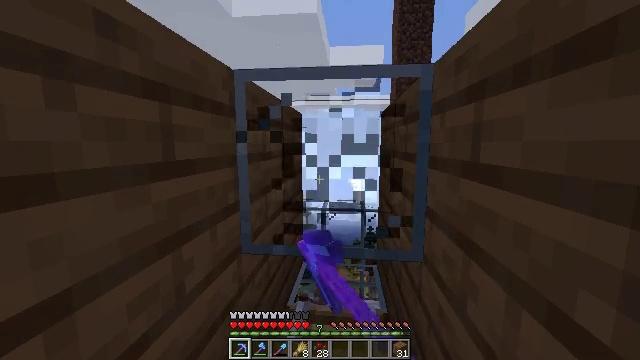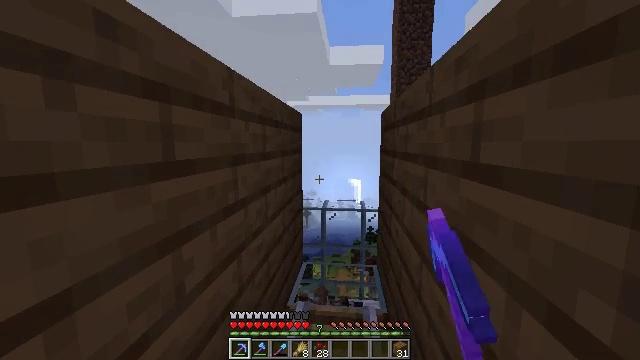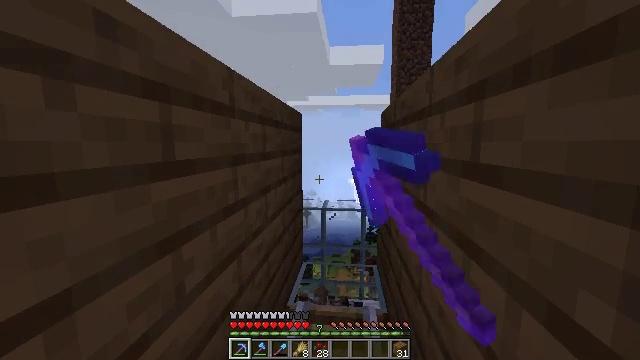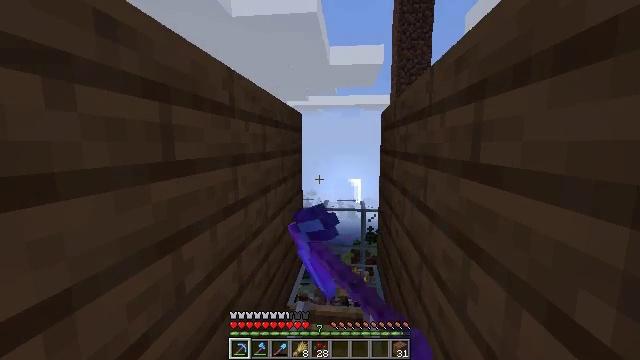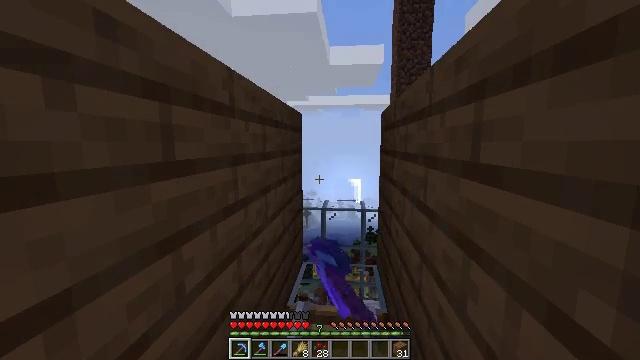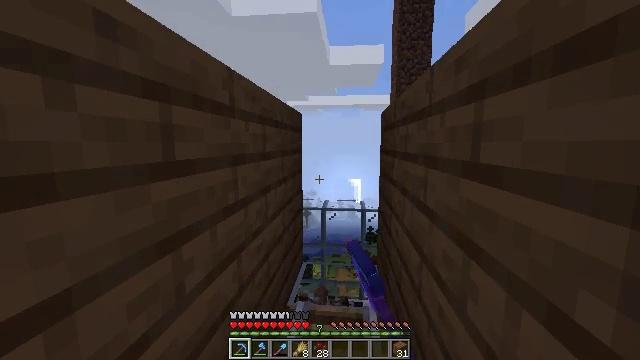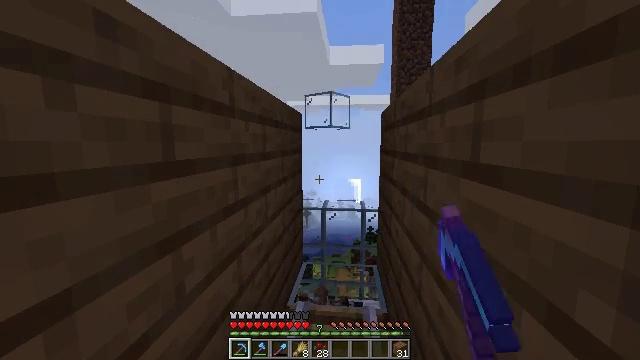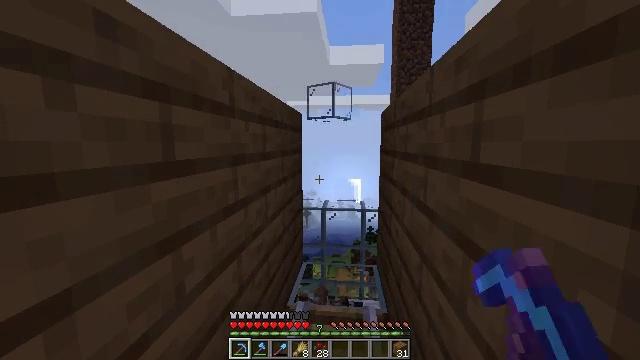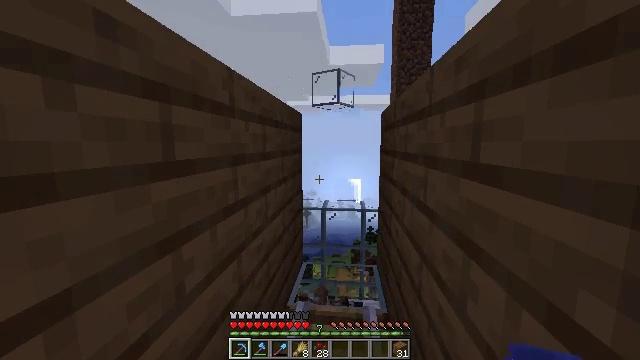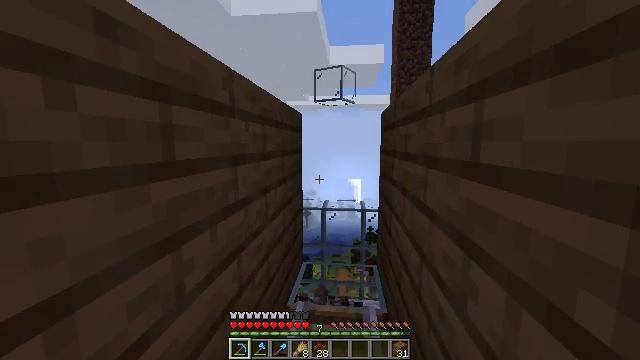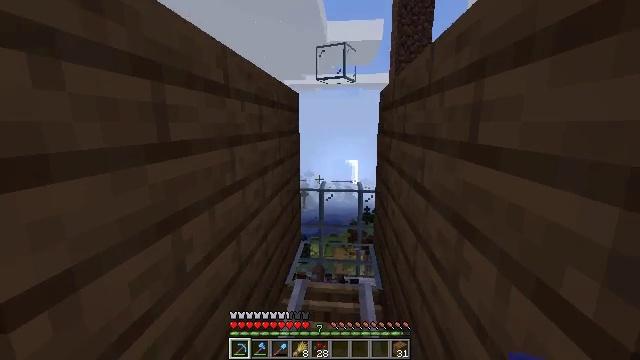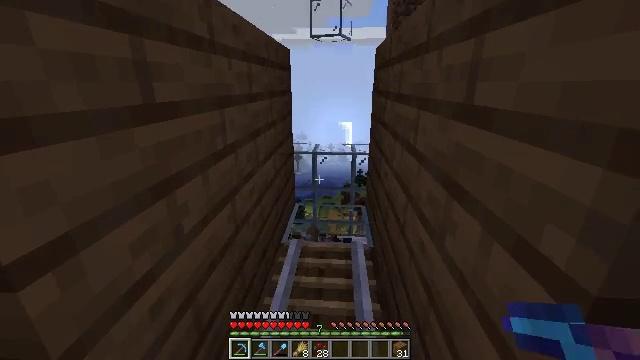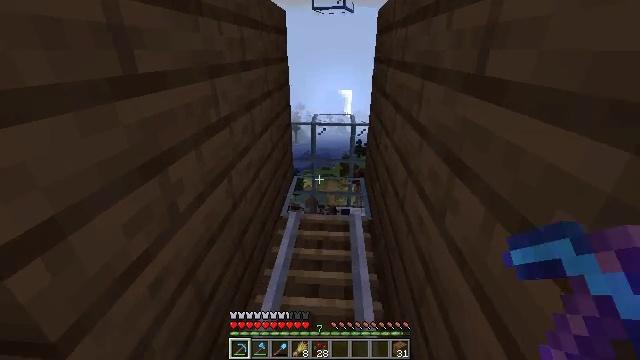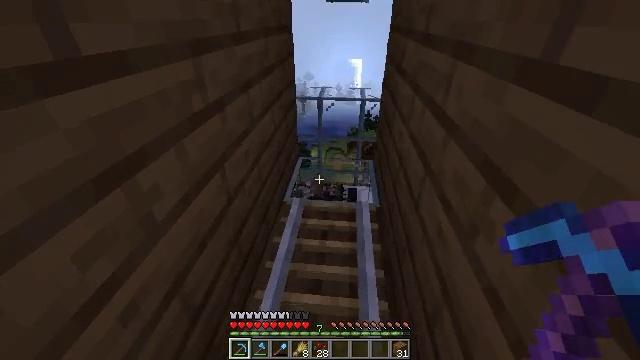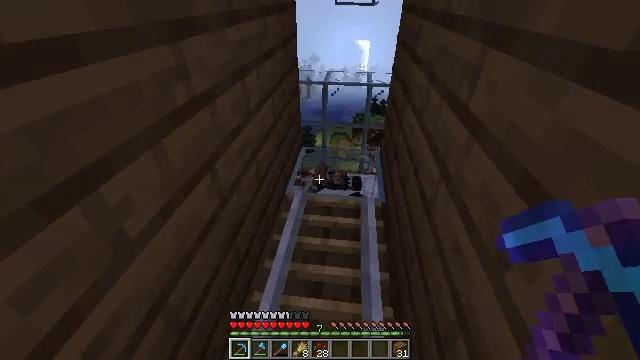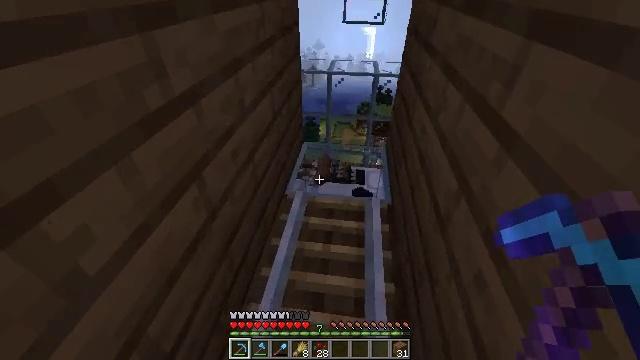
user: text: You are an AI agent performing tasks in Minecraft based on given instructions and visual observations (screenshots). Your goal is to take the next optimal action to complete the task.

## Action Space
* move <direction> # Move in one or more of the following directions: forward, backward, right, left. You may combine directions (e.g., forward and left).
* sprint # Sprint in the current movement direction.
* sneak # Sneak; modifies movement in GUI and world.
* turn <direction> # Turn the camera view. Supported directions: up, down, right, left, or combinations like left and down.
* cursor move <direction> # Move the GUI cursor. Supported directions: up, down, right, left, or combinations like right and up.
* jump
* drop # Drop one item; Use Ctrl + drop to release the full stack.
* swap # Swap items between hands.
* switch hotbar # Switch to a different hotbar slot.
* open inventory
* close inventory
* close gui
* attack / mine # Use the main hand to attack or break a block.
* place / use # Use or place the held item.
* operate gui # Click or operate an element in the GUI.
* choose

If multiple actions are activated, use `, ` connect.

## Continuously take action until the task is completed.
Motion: motion action
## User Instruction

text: Destroy the glass.
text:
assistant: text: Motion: attack / mine
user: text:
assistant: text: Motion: attack / mine
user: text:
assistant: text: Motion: attack / mine
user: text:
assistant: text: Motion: attack / mine
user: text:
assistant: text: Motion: attack / mine
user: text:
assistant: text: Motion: attack / mine
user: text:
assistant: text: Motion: attack / mine
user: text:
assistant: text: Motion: no_op
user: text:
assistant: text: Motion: no_op
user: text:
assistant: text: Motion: turn down
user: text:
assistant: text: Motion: turn right and down
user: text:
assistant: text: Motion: move forward, turn down
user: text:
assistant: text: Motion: move forward, turn left and down
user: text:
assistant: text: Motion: move forward, turn left and down
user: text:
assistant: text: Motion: move forward, turn down
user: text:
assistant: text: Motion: move forward
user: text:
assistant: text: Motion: move forward
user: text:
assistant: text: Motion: move forward, turn down
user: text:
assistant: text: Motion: move forward, turn down
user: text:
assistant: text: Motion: turn down
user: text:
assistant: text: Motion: turn down
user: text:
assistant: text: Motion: no_op
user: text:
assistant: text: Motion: no_op
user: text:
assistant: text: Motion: no_op
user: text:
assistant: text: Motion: no_op
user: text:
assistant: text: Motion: turn right
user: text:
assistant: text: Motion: move forward, turn right
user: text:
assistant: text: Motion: move forward
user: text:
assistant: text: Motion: move forward
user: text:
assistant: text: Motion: no_op